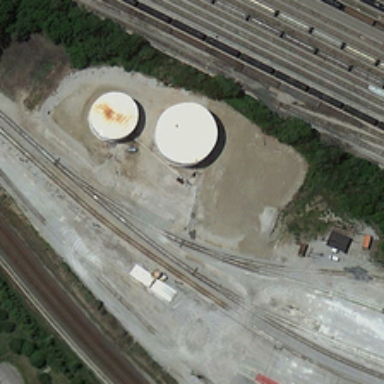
Two storage tanks are near some green trees and several railways .